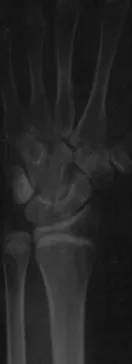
Plain bone radiography of the left wrist.
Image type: radiology (x_ray)